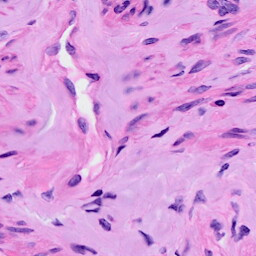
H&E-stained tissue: Ovarian